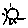
Label: sun